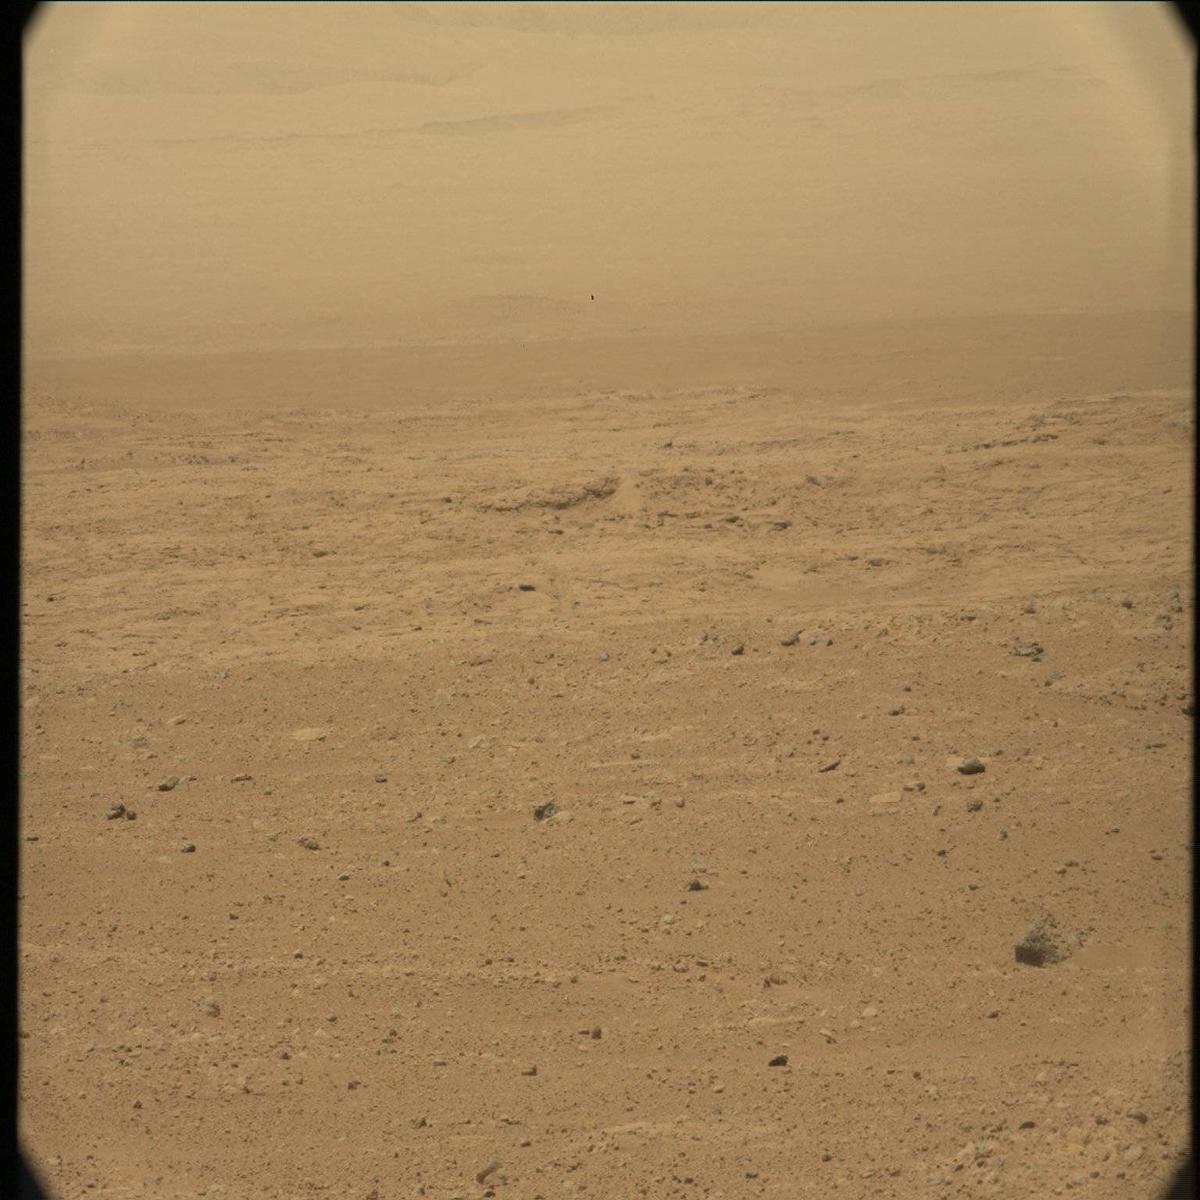
Terrain classes present: Bedrock, Ridge, Rock, Sand / Soil